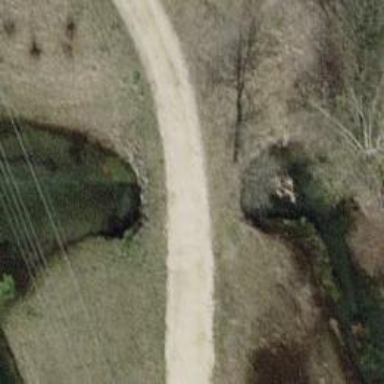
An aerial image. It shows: Culvert tunnel underneath ditch.